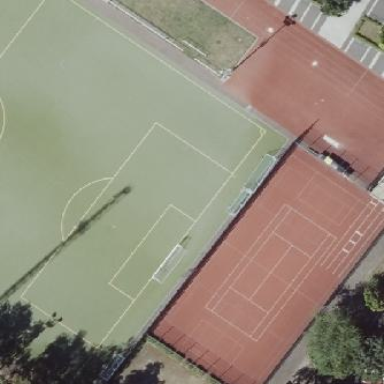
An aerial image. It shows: Tennis court with tartan surface.